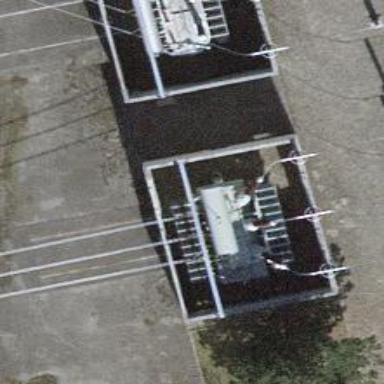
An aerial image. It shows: Distribution transformer providing power distribution.